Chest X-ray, PA view. Patient: 59 years old, sex M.
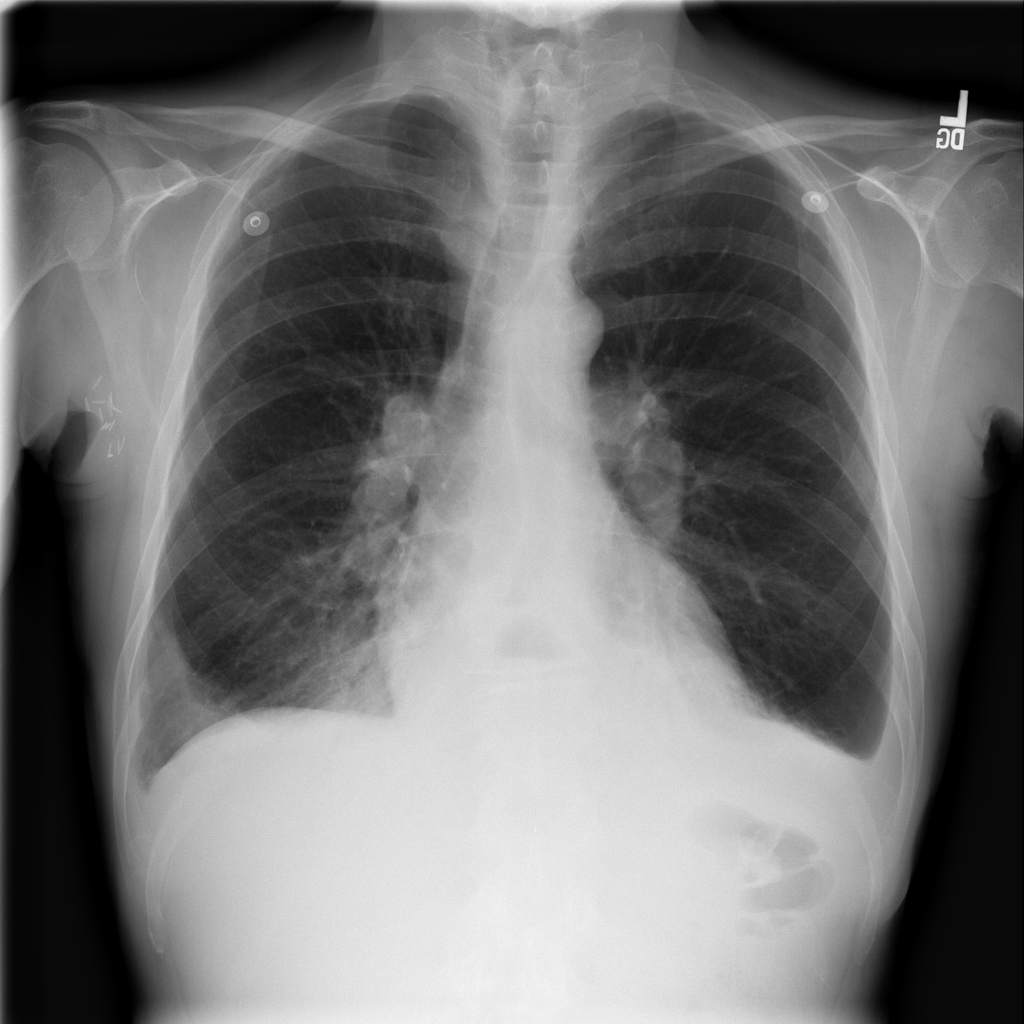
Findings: Effusion, Hernia, Pneumonia